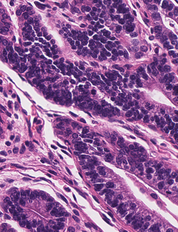
Tumor epithelial tissue: yes
Tumor-associated stroma tissue: yes
Normal tissue: no